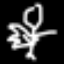
Label: angel